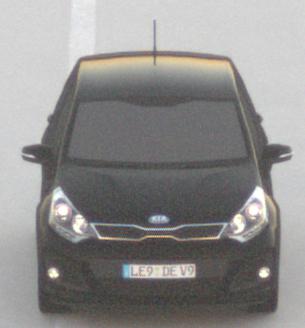
Make: KIA
Model: Rio 1.2
Detailed model: Rio (UB)
Model produced from: 2011/09
Model produced until: 2015/01
Doors: 3
Color: black
Road condition: dry road
Daytime: sunrise or sunset
Contrast: low contrast